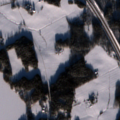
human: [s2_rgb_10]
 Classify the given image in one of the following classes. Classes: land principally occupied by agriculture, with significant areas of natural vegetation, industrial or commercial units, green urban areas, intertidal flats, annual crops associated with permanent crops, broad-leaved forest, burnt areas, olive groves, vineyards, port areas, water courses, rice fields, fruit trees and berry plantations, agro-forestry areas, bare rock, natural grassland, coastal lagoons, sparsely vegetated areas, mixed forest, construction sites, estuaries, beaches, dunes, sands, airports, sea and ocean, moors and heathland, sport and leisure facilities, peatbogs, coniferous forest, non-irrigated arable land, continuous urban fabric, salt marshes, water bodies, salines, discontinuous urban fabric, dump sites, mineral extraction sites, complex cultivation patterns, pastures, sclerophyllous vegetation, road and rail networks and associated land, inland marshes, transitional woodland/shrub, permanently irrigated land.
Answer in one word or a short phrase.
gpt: non-irrigated arable land, land principally occupied by agriculture, with significant areas of natural vegetation, coniferous forest, mixed forest, transitional woodland/shrub, water bodies